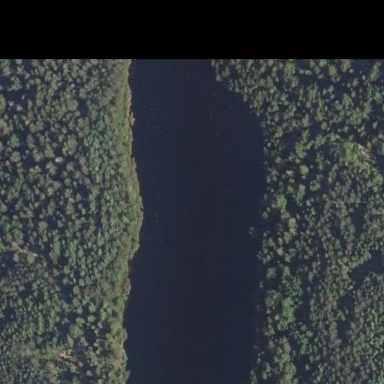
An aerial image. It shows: Pond surrounded by natural water.